Question: I am using matplotlibs 'sankey' functionality and have a problem with connecting two flows. Basically, I just want to connect the flow 'Qab,rekup' to the end of the flow 'Qzu,rekup' (see Screenshot).
Seems to be quite easy but I still haven't figured out how to manage this.
Here's the screenshot: <URL>

Here's the code:
'''
import numpy as np
import matplotlib.pyplot as plt
from matplotlib.sankey import Sankey
fig = plt.figure()
ax = fig.add_subplot(1, 1, 1, xticks=[], yticks=[],
title="Vereinfachtes Kraftwerksmodell")
sankey = Sankey(ax=ax, unit=None)
sankey.add(flows=[1.0, -0.3, -0.1, -0.1, -0.5],
labels=['P$el$', 'Q$ab,vd$', 'P$vl,vd$', 'P$vl,mot$', ''],
label='Laden',
orientations=[0, -1, 1, 1, 0])
sankey.add(flows=[0.5, 0.1, 0.1, -0.1, -0.1, -0.1, -0.1, -0.3], fc='#37c959',
label='Entladen',
labels=['P$mech$', 'Q$zu,ex$', 'Q$zu,rekup$', 'P$vl,tb$', 'P$vl,gen$', 'Q$ab,tb$', 'Q$ab,rekup$', 'P$nutz$'],
orientations=[0, -1, -1, 1, 1, -1, -1, 0], prior=0, connect=(4, 0))
sankey.add(flows=[-0.1, 0.1],
label='Rekuperator',
#labels=['bla'],
orientations=[1,1], prior=1, connect=(2, 0))
diagrams = sankey.finish()
diagrams[-1].patch.set_hatch('/')
plt.legend(loc='lower right')
plt.show()
'''
Thanks in advance
Cord
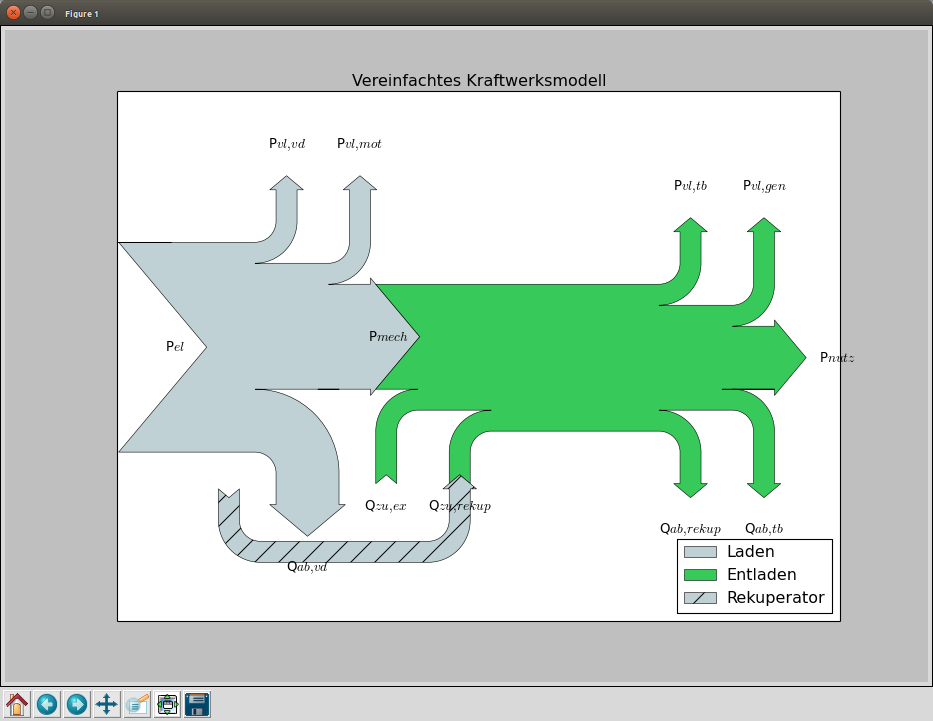
Answer: I think I'm way too late, but here is the solution:
You need to specify the pathlength for your first node, and tweak that manually to match up the smaller one.
<URL>
'''
fig = plt.figure()
ax = fig.add_subplot(1, 1, 1, xticks=[], yticks=[],
title="Vereinfachtes Kraftwerksmodell")
sankey = Sankey(ax=ax, unit=None)
sankey.add(flows=[1.0, -0.3, -0.1, -0.1, -0.5],
pathlengths = [0.5,0.06,0.5,0.5,0.375],
labels=['P$el$', 'Q$ab,vd$', 'P$vl,vd$', 'P$vl,mot$', ''],
label='Laden',
orientations=[0, -1, 1, 1, 0])
sankey.add(flows=[0.5, 0.1, 0.1, -0.1, -0.1, -0.1, -0.1, -0.3], fc='#37c959',
label='Entladen',
labels=['P$mech$', 'Q$zu,ex$', 'Q$zu,rekup$', 'P$vl,tb$', 'P$vl,gen$', 'Q$ab,tb$', 'Q$ab,rekup$', 'P$nutz$'],
orientations=[0, -1, -1, 1, 1, -1, -1, 0], prior=0, connect=(4, 0))
sankey.add(flows=[-0.1, 0.1],
label='Rekuperator',
#labels=['bla'],
orientations=[1,1], prior=1, connect=(2, 0))
diagrams = sankey.finish()
diagrams[-1].patch.set_hatch('/')
plt.legend(loc='lower right')
plt.show()
'''